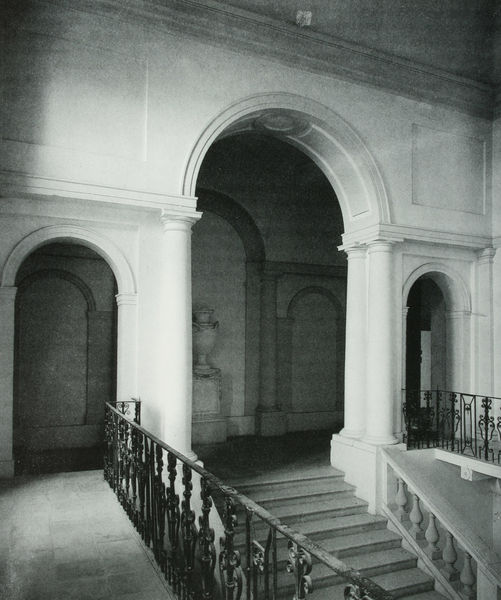
Titel: Ehrentreppe
Künstler: Domino Ferrari
Standort: Colorno
Institution: Palazzo Ducale
Schlagwörter: schatten, weiß, grau, hell, licht, marmor, pfeiler, raum, schwarz, säule, säulen, gebäude, wand, architektur, rahmen, sockel, stein, innenraum, felder, brüstung, gitter, boden, decke, innen, klassizismus, renaissance, rund, amphore, krug, skulptur, vase, bogen, rundbogen, treppe, treppen, dekoration, tafel, einfach, ornamente, metall, aufgang, durchgang, geländer, innenansicht, stufe, stufen, podest, tor, halle, foto, fotografie, photographie, bögen, eisen, gang, gusseisen, nische, arkade, schmutz, gefäß, antike, helligkeit, torbogen, balustrade, schwarz-weiß, fliesen, arkaden, kapitelle, kapitell, photo, wandschmuck, fries, portal, sims, gesims, ionisch, antik, griechisch, treppenhaus, treppengeländer, antikisierend, geschosse, ballustrade, museum, dorisch, aufnahme, archivolte, aufriss, nischen, attika, treppenaufgang, halbsäulen, vestibül, blendbögen, geschoß, baluster, reppe, stiegen, tafeln, schmiedearbeit, abgang, innent, ausgewogene größe, zeitlose öffnung, metalll, schmuth, schmutzh